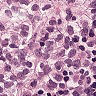
Metastatic tissue present: yes